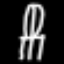
Label: fork